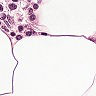
Metastatic tissue present: no